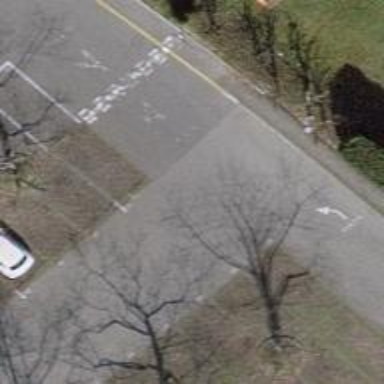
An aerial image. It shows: Asphalt service road.